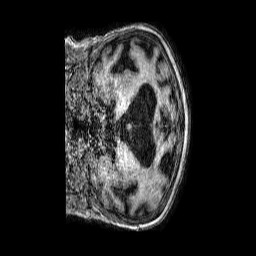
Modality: T1w
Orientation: coronal
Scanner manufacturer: philips
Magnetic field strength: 3 T
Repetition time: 0.006905 s
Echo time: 0.003119 s